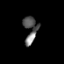
Tissue: prostate
Cell type: T cells
Senescence score: 0.2994
Nuclear area (px): 333
Mean DAPI intensity: 99.583